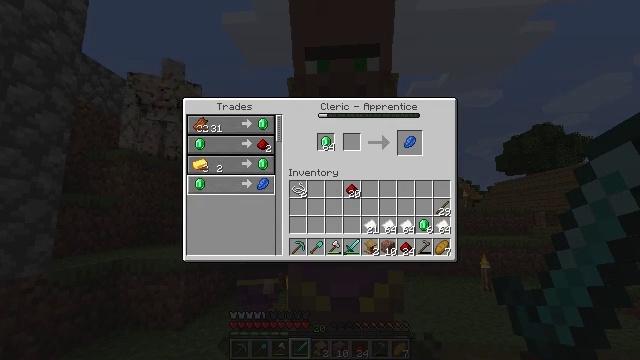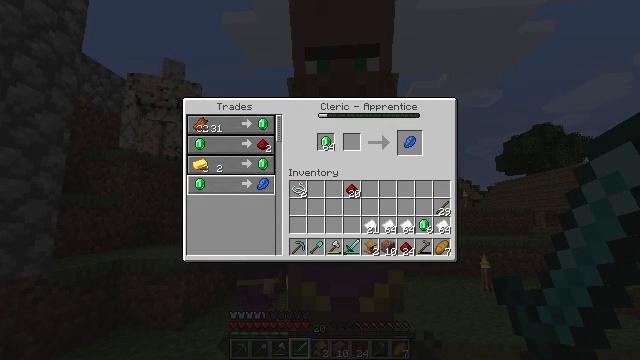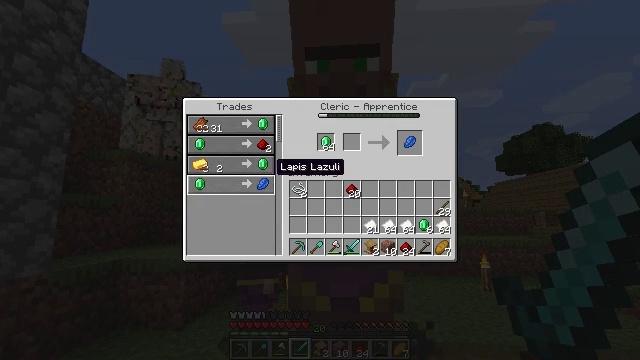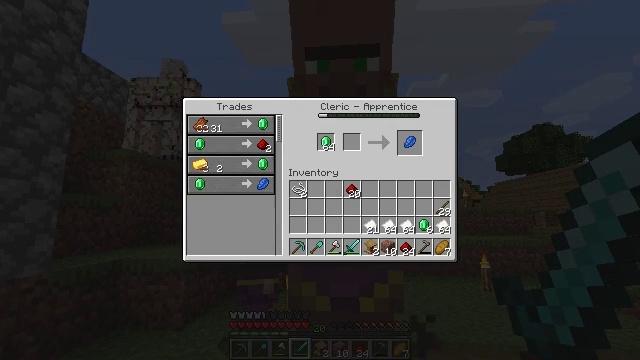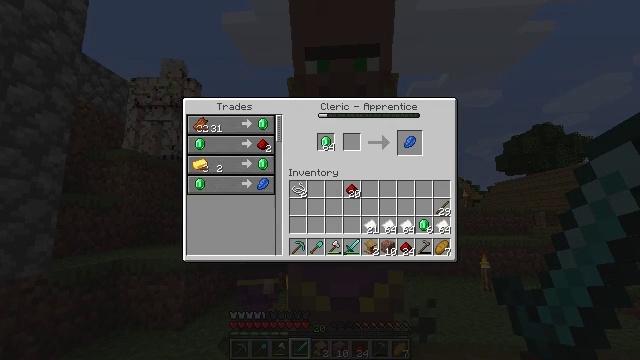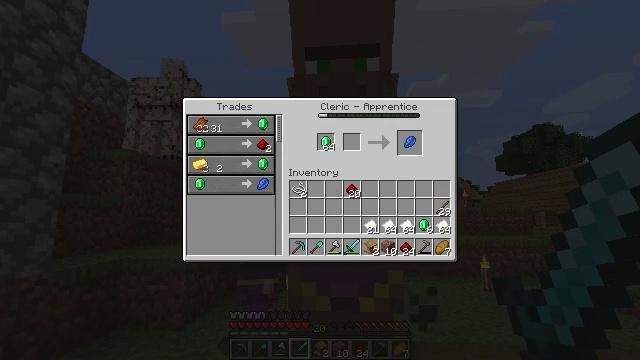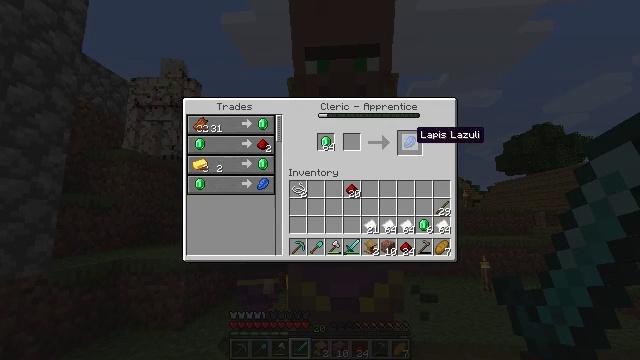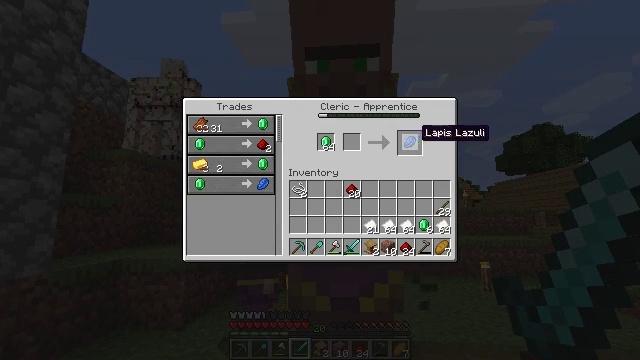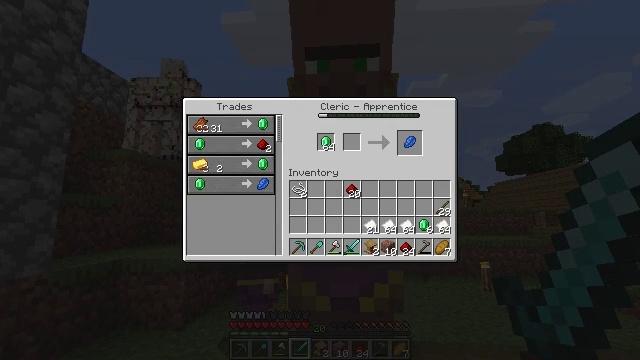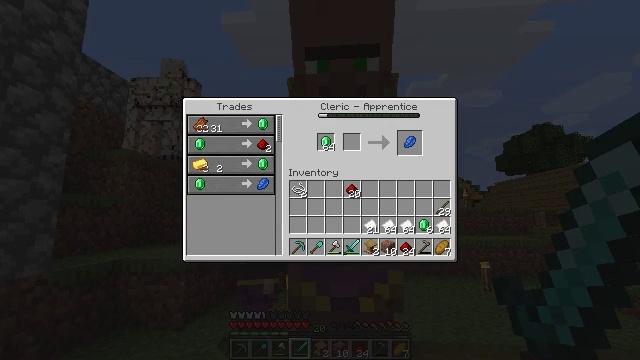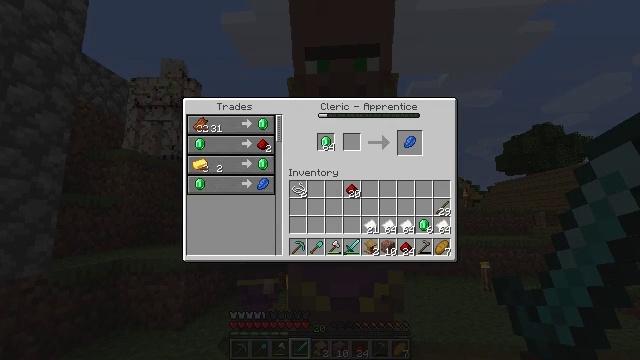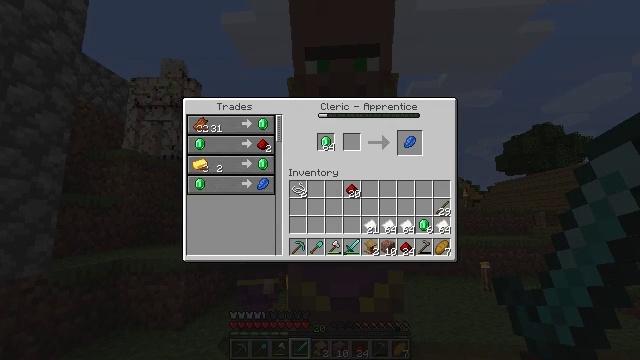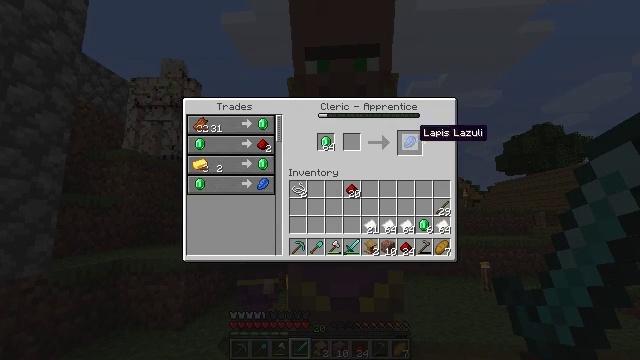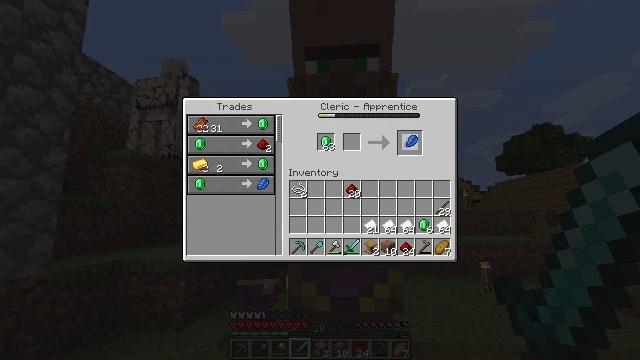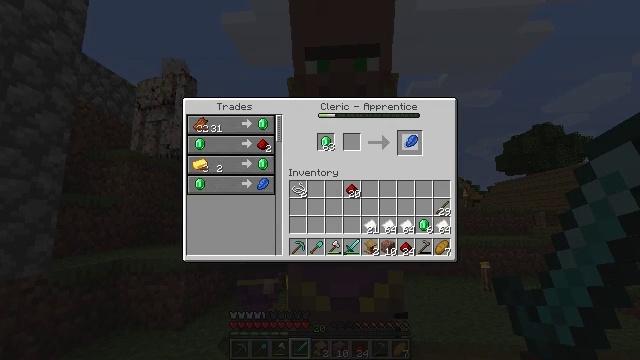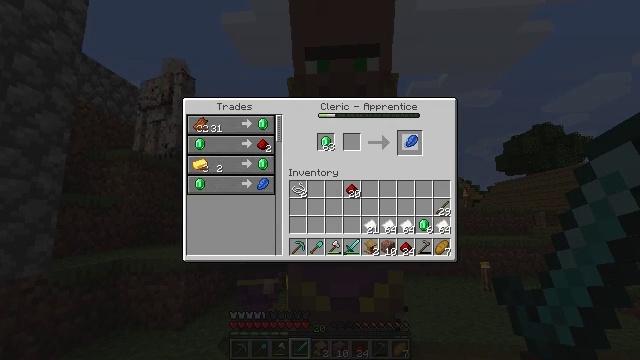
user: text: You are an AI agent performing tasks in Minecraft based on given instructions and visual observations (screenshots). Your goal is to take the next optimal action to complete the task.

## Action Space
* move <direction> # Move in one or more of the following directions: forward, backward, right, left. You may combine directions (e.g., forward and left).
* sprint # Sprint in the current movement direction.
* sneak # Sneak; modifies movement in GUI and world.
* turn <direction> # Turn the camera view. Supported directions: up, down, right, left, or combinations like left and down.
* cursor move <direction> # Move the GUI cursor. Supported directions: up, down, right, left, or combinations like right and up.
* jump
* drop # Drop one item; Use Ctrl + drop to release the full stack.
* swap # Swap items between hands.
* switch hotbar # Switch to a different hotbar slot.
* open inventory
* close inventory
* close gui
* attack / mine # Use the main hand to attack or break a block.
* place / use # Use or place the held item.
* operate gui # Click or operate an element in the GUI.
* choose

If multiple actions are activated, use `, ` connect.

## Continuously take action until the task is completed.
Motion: motion action
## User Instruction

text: Craft nine pieces of lapis lazuli from a block.
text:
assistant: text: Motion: no_op
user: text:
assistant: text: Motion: cursor move right and up
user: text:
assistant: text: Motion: cursor move right and up
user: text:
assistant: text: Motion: cursor move right and up
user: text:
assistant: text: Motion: cursor move right
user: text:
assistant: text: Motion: cursor move right
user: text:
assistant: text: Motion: no_op
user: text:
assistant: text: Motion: cursor move right
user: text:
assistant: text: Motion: no_op
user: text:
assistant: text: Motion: no_op
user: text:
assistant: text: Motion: cursor move left
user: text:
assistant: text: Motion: cursor move left
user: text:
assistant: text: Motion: operate gui
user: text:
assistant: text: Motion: operate gui
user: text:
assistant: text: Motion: operate gui
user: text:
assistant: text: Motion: no_op
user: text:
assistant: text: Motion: operate gui
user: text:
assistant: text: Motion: operate gui
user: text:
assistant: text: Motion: operate gui
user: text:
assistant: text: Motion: no_op
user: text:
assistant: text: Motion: operate gui
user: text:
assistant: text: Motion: operate gui
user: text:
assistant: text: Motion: operate gui
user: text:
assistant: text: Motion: operate gui
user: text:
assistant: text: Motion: operate gui
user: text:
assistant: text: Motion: operate gui
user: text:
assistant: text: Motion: no_op
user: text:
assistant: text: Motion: operate gui
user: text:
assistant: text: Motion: operate gui
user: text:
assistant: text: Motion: no_op